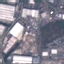
Land use / land cover class: Industrial